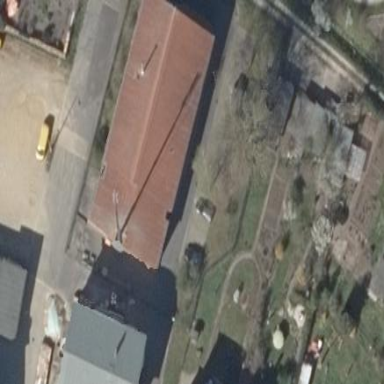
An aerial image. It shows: Service building.